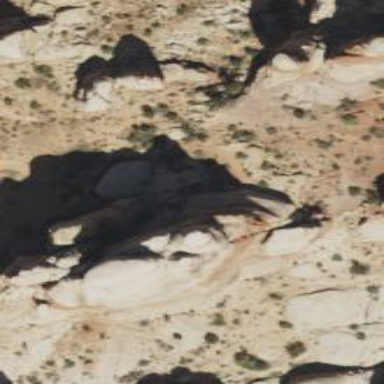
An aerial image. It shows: Cliff in nature.